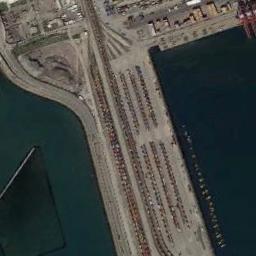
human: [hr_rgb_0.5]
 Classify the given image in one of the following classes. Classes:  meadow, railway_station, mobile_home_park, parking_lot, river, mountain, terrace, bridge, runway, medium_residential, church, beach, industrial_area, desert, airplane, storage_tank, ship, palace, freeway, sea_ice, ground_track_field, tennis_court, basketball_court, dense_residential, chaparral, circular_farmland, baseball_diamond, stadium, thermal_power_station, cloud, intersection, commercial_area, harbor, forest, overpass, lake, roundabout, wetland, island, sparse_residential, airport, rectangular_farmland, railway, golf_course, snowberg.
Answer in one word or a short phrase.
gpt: railway_station